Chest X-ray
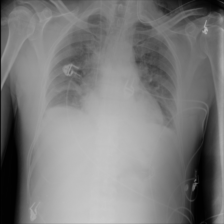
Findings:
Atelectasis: positive
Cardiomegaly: negative
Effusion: negative
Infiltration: negative
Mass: negative
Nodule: negative
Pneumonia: negative
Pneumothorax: negative
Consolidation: negative
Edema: negative
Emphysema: negative
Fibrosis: negative
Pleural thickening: negative
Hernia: negative